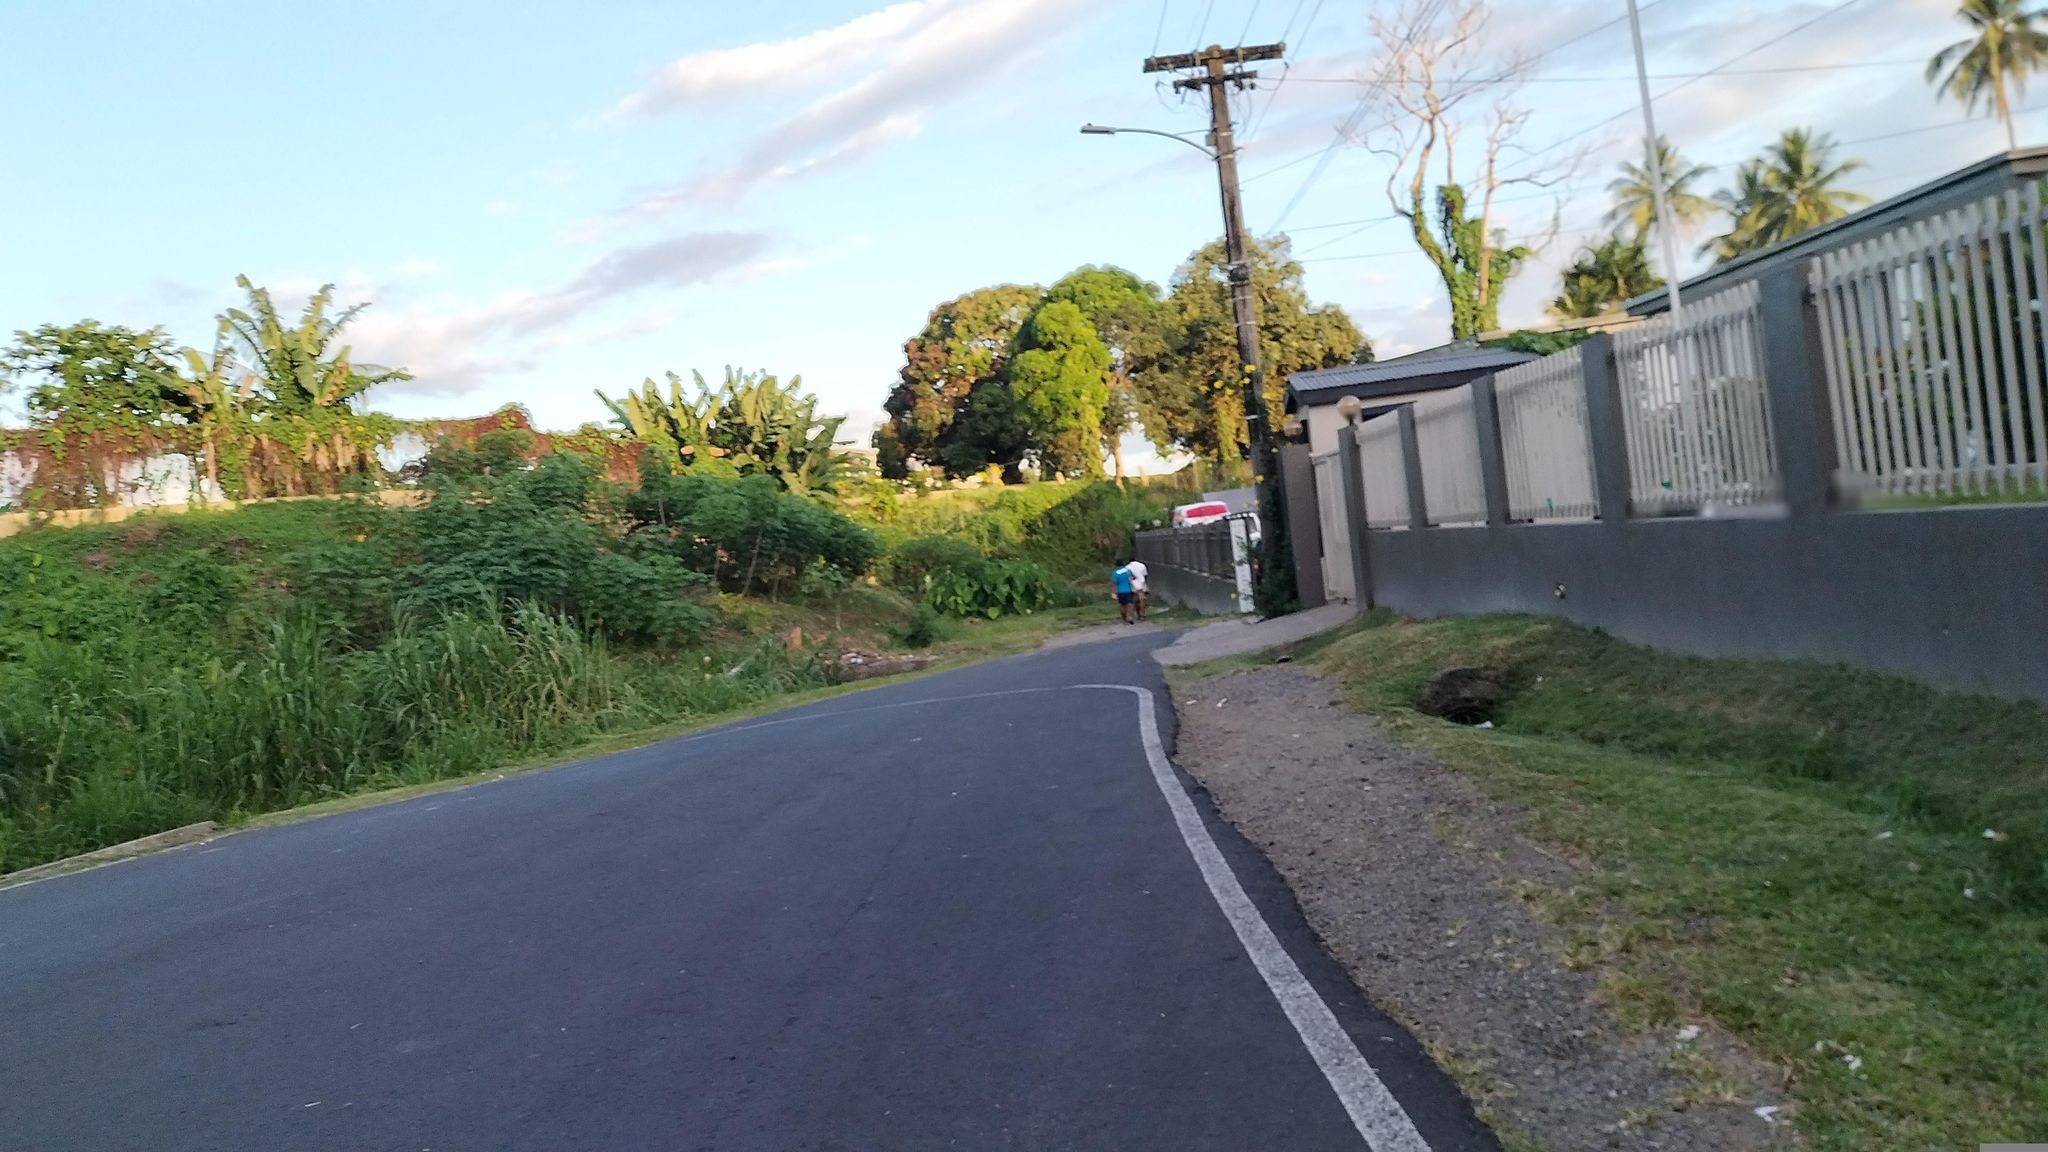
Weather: clear
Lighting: day
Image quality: good
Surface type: cycling surface
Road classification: unclassified, path
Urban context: urban centre
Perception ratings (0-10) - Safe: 2.13, Lively: 1.78, Beautiful: 6.82, Boring: 5.34, Depressing: 5.17, Wealthy: 1.8